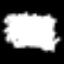
Label: squiggle